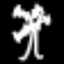
Label: palm tree